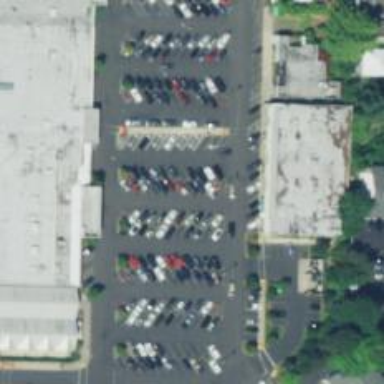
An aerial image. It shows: Parking space is available.